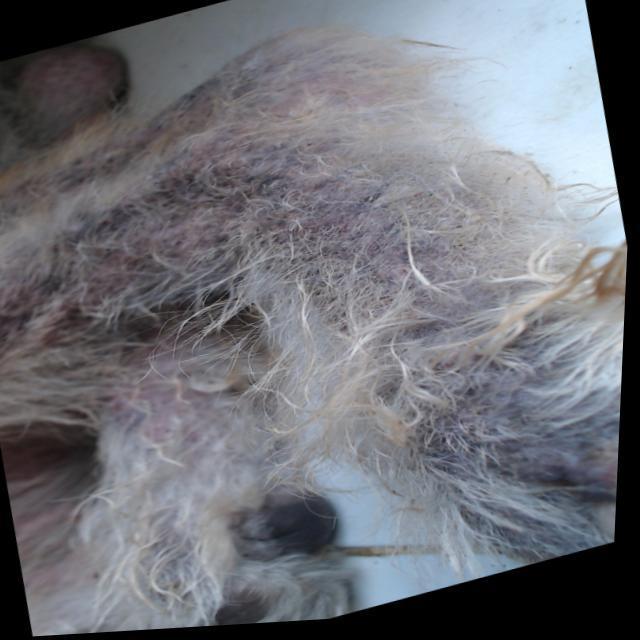
Canine demodicosis (Demodex mange) — caused by Demodex canis mites. Presents with alopecia, follicular papules, pustules, and comedones. Often localized on face and forelimbs.